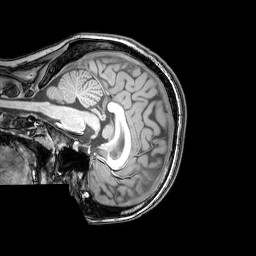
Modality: T1w
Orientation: sagittal
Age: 23
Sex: female
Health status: healthy
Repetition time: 0.081 s
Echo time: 0.037 s